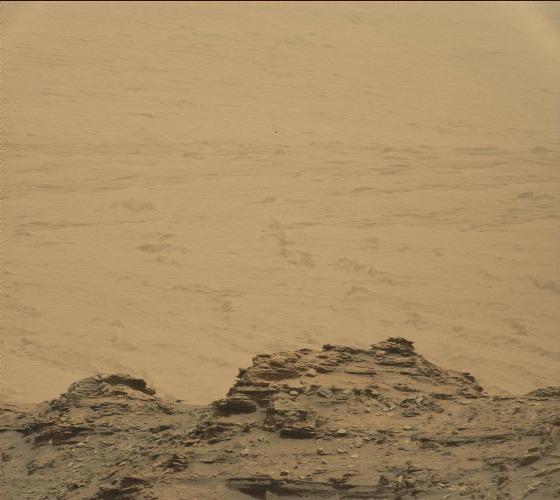
Terrain classes present: Bedrock, Gravel / Sand / Soil, Rock, Shadow, Sky / Distant Mountains